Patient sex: M
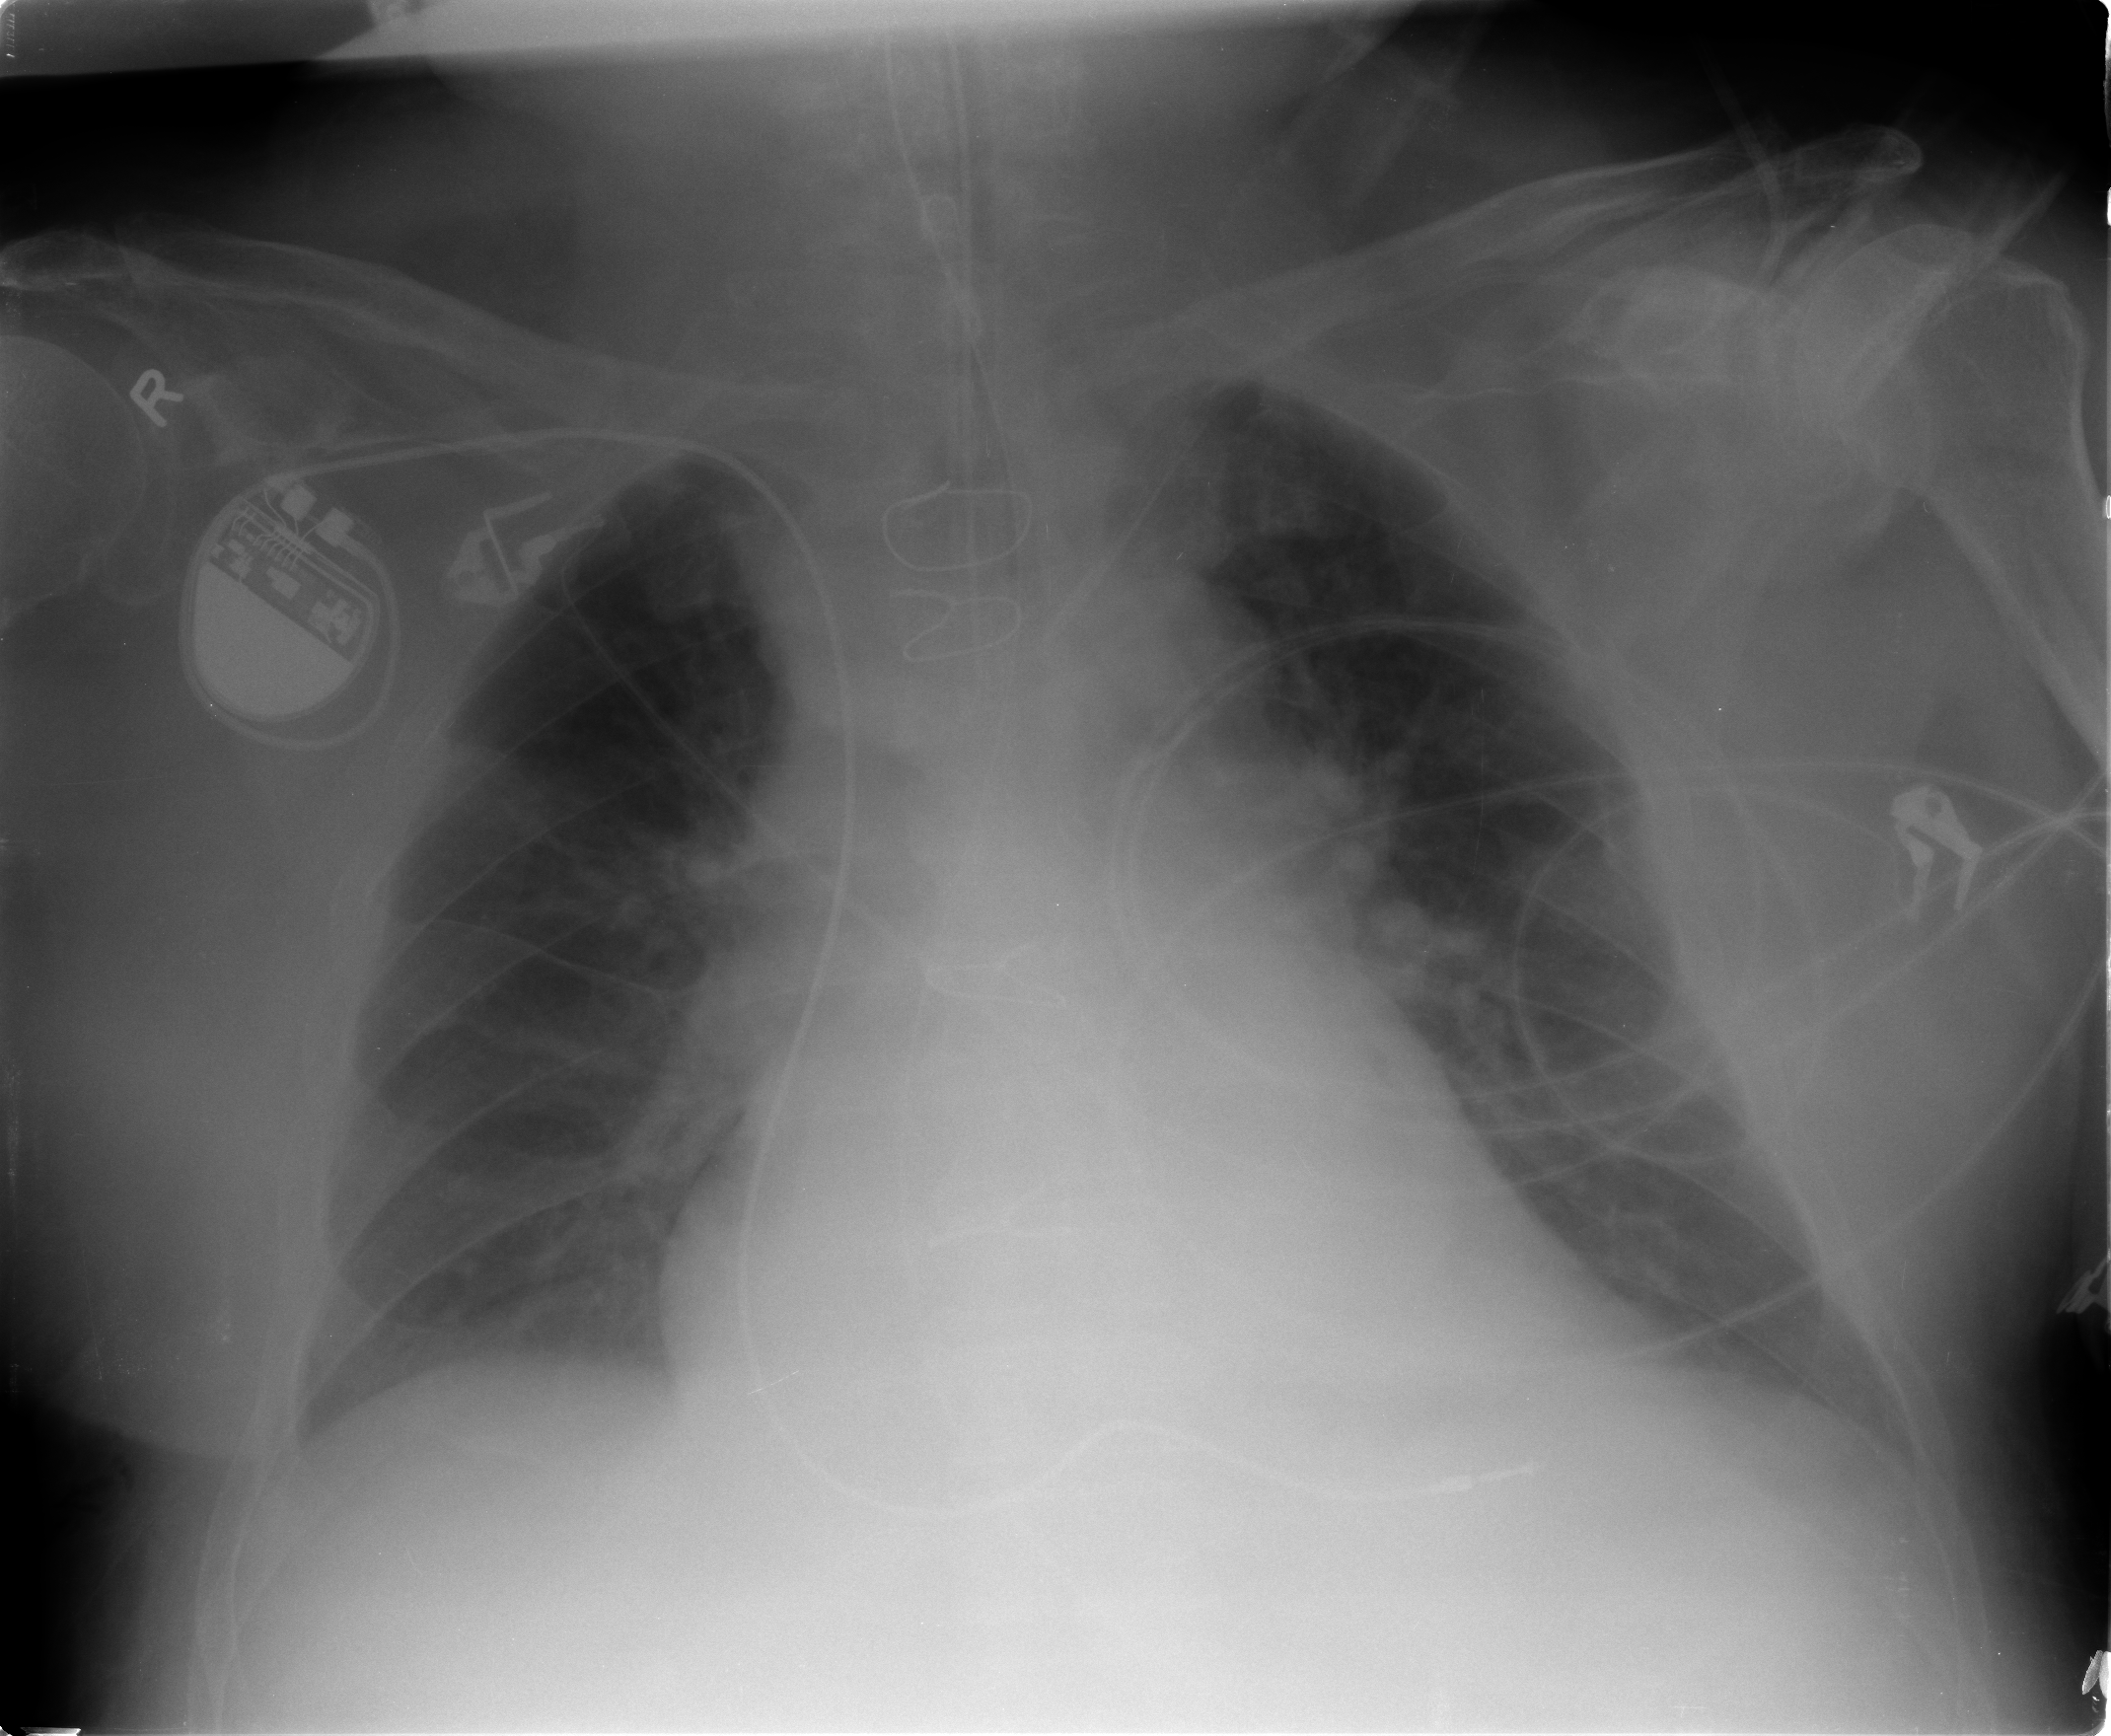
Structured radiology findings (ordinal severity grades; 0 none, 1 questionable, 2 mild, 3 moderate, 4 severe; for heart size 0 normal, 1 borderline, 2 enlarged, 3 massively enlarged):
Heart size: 2
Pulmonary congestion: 2
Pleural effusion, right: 1
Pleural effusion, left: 0
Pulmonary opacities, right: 0
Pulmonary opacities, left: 0
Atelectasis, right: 2
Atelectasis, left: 0